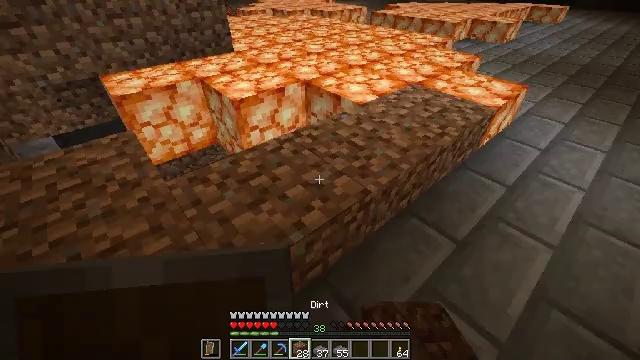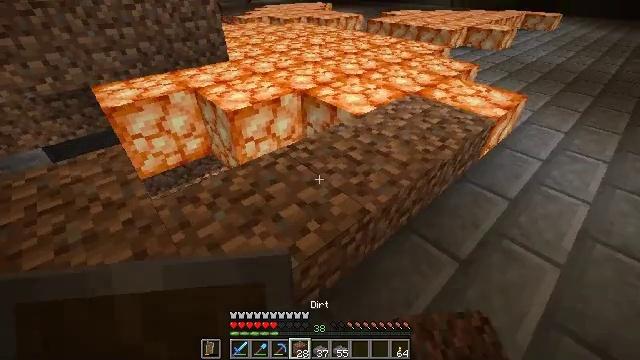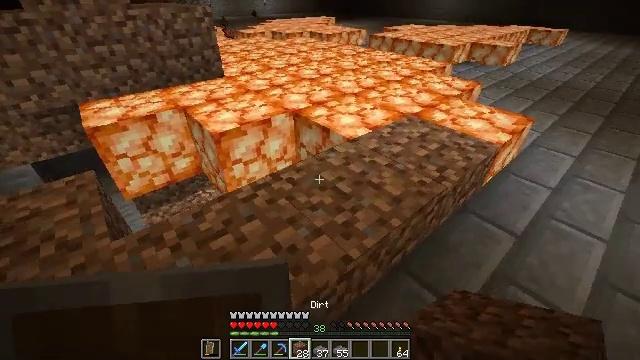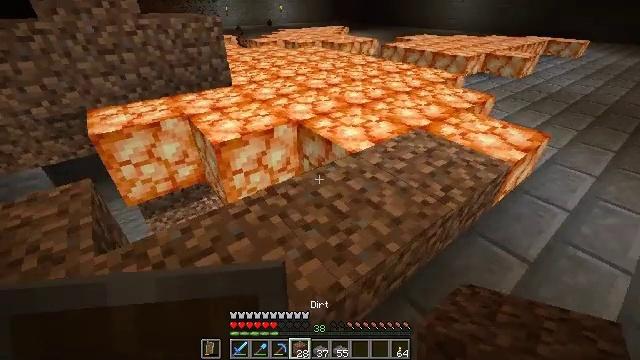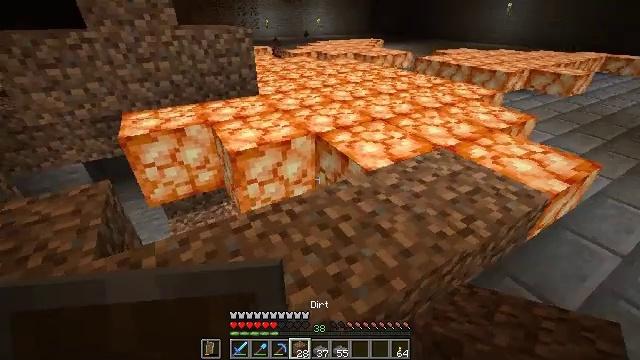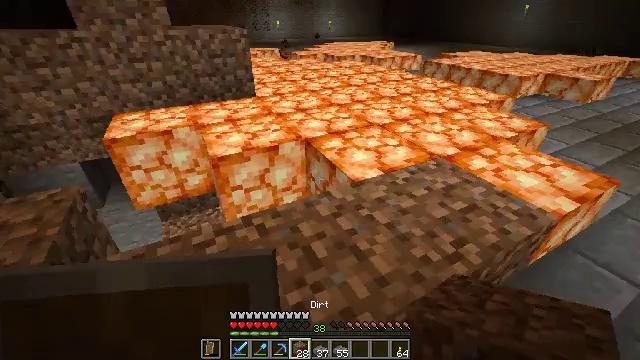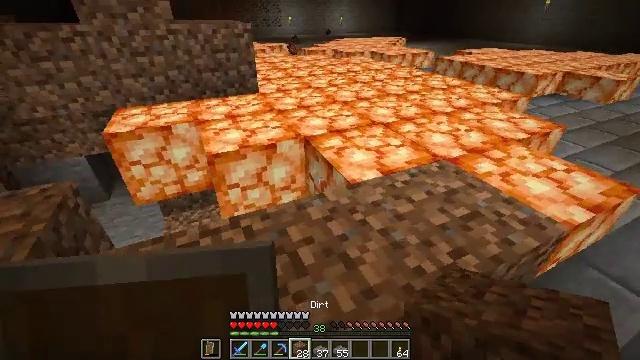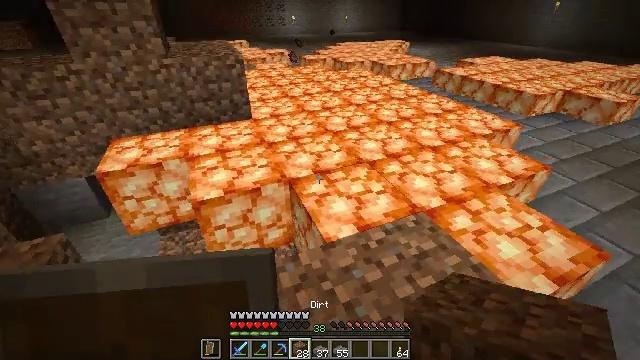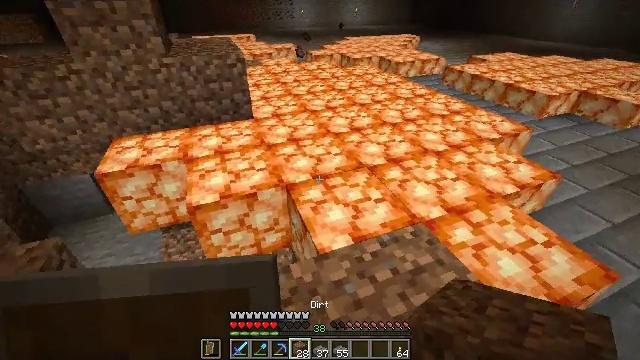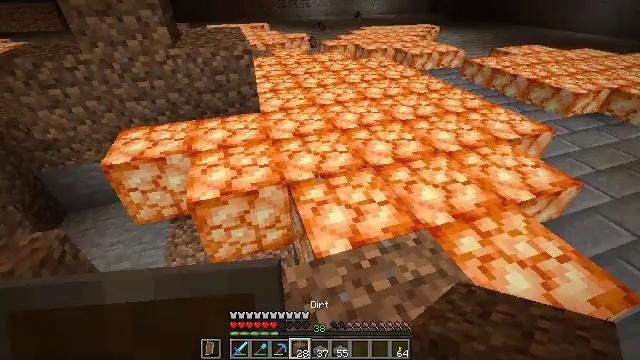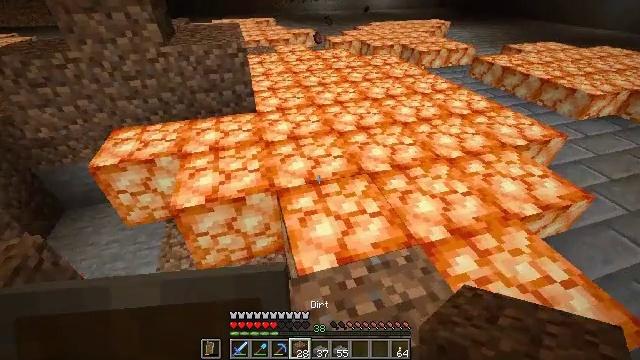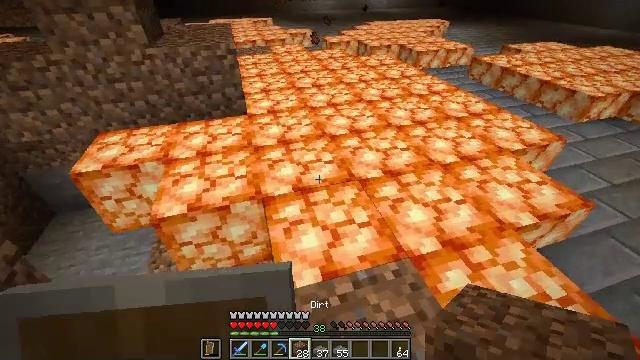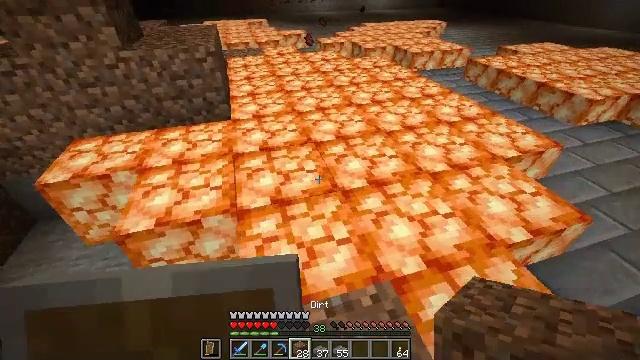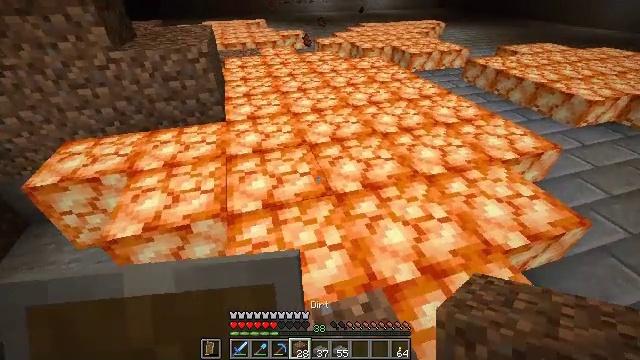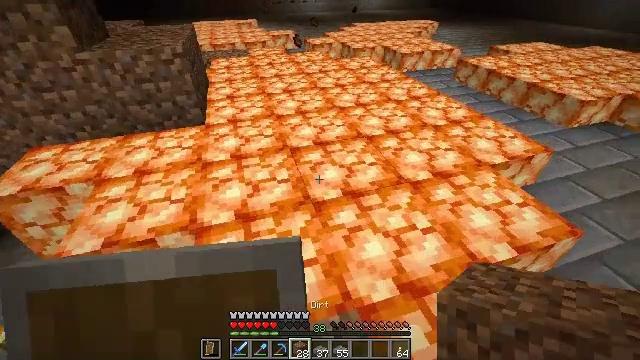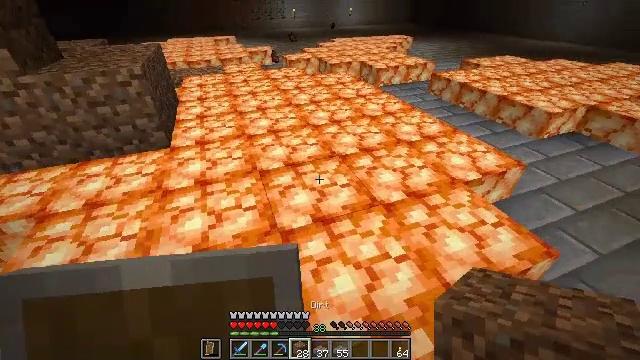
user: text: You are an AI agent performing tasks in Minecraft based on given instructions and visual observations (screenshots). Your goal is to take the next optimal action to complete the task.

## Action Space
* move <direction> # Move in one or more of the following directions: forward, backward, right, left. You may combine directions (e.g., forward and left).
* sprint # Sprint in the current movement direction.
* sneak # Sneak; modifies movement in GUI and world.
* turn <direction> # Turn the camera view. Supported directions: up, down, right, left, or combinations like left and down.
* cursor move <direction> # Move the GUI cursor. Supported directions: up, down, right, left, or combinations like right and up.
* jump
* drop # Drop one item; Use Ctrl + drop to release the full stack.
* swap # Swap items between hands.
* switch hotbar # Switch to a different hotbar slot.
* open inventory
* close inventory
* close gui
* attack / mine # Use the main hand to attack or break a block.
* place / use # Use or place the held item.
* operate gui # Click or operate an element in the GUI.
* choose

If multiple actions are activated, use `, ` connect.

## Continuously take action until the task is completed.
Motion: motion action
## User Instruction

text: Attack the shroomlight to pick it up.
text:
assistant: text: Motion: move forward and move right, turn up
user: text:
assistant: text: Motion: move forward and move right, turn left and up
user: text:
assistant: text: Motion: move forward and move right, turn left and up
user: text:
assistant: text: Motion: move forward and move right, turn left and up
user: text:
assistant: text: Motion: move forward and move right, turn left
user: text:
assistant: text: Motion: move forward and move right, turn left
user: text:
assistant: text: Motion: move forward and move right, turn left
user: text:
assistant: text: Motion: move forward and move right, turn left and down
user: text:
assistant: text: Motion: move forward and move right, turn left and down
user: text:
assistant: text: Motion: move forward and move right, turn left
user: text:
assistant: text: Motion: move forward and move right
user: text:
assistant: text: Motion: move forward and move right
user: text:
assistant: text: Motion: move forward and move right
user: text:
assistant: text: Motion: move forward and move right
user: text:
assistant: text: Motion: turn right and up
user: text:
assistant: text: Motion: turn right and up
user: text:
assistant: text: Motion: no_op
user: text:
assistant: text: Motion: no_op
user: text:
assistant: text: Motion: turn right
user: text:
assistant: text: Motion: move forward, turn down
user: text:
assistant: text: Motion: move forward, turn left
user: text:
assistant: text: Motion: move forward, turn left
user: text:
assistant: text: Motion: move forward
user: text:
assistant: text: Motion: move forward
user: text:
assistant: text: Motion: move forward
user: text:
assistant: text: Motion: move forward, turn left
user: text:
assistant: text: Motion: move forward
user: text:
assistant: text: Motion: move forward, turn left
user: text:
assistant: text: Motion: move forward, turn left
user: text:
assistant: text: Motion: move forward, turn left